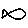
Label: fish